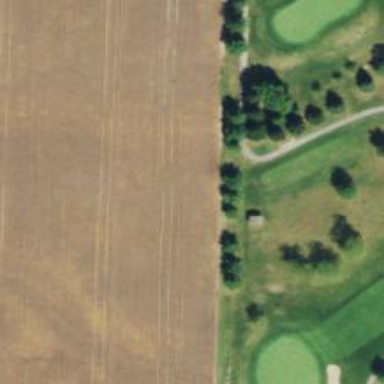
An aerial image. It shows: Path for golf carts.